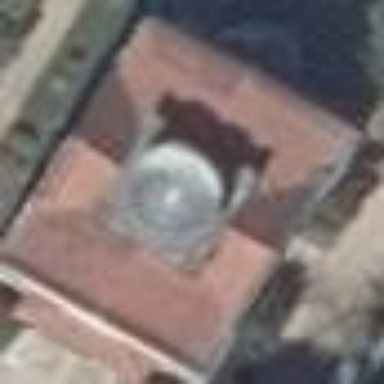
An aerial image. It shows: Historic chapel with gabled red roof made of roof tiles. It is place of worship.